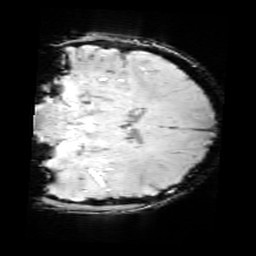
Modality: SWI
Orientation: coronal
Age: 11
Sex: female
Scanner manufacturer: siemens
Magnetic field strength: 3 T
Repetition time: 0.027 s
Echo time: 0.02 s